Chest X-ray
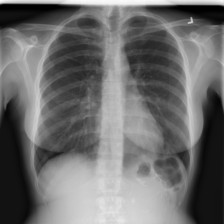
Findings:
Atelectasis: negative
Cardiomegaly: negative
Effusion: negative
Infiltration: negative
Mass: negative
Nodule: negative
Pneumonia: negative
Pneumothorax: negative
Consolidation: negative
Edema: negative
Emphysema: negative
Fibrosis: negative
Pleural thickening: negative
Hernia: negative